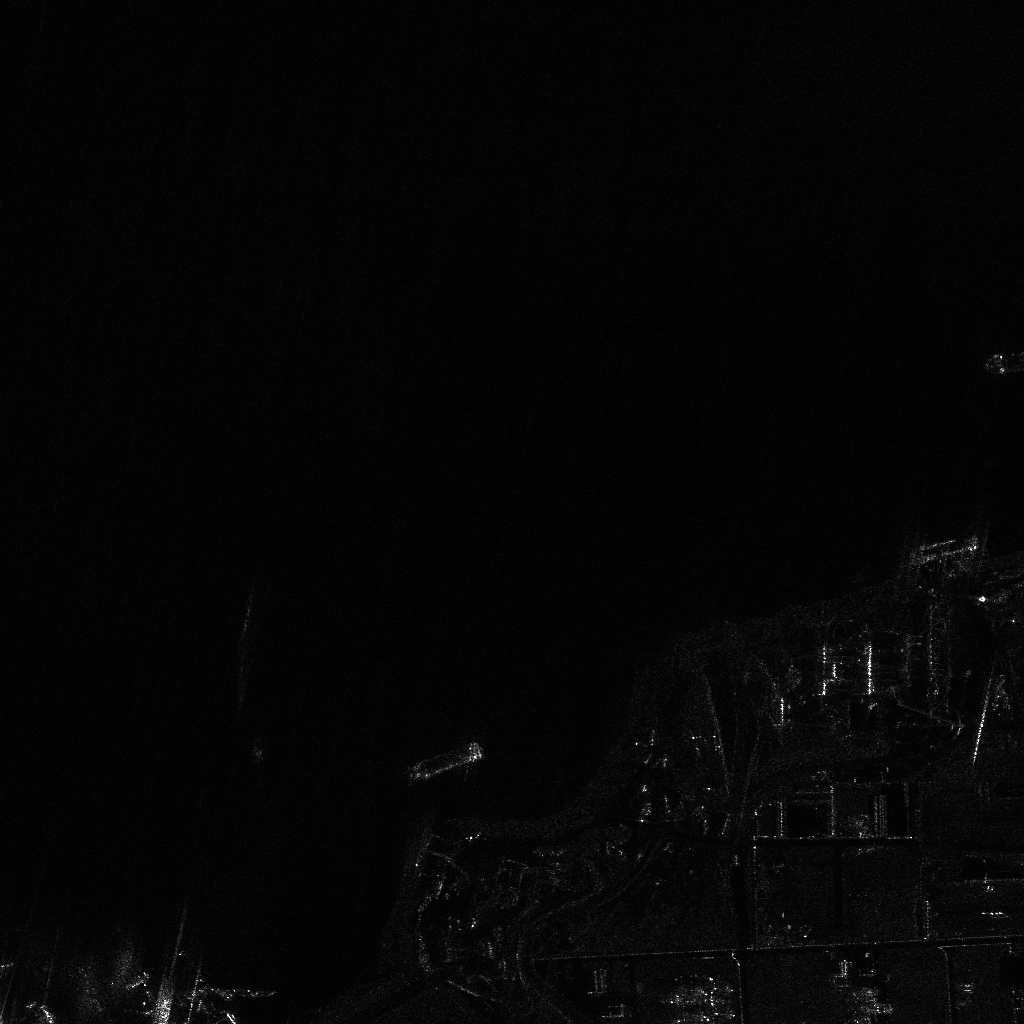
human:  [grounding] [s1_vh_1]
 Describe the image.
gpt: In the satellite image, there is  <ref>1 large container </ref> <box>[[42, 69, 45, 78, 72]]</box> located at bottom.